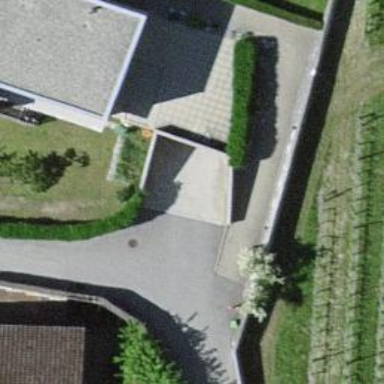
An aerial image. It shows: Parking entrance.